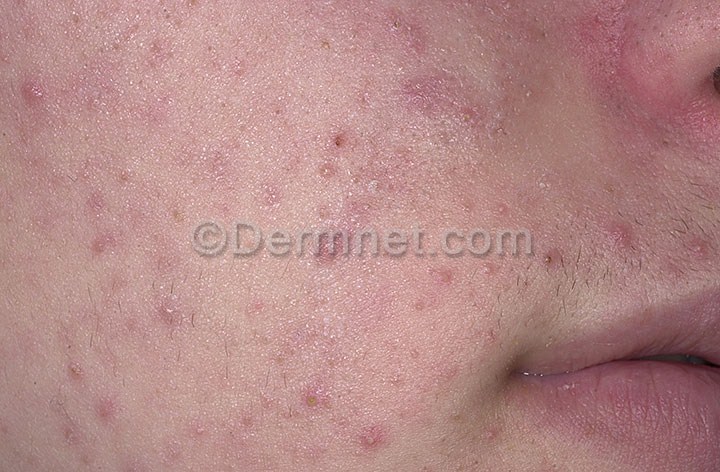
Disease: Acne and Rosacea Photos